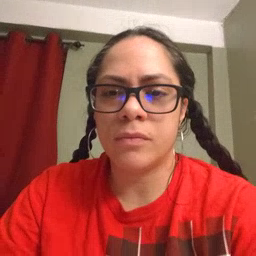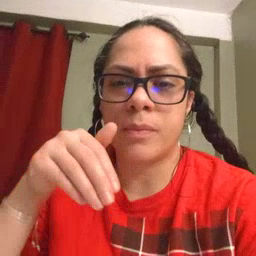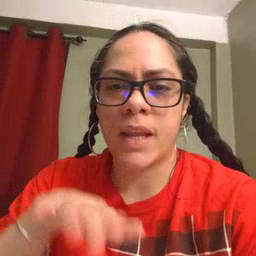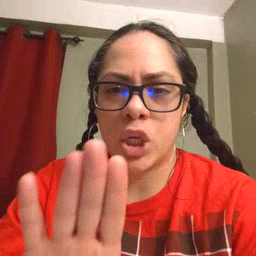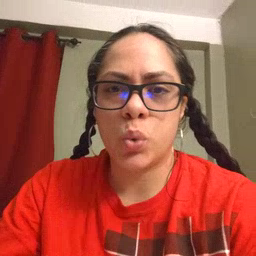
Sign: into